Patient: sex F, age 82
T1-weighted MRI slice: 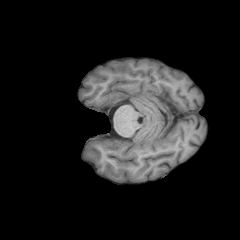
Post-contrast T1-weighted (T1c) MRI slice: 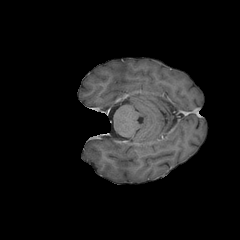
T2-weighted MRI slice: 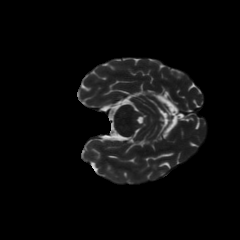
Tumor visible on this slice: yes
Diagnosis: Glioblastoma, IDH-wildtype
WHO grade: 4